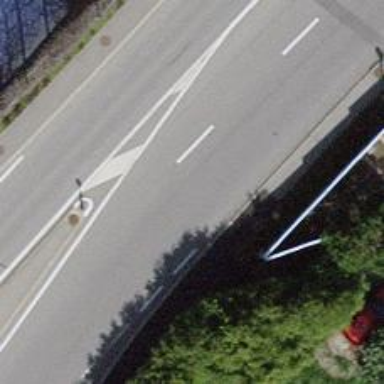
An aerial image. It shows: Secondary road with asphalt surface.